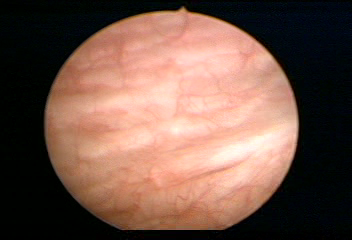
Modality: WLC
Class: Anatomical landmarks
Subclass: UreteralOrifice
Bladder cancer association: No
Annotated structures: Left ureteral orifice